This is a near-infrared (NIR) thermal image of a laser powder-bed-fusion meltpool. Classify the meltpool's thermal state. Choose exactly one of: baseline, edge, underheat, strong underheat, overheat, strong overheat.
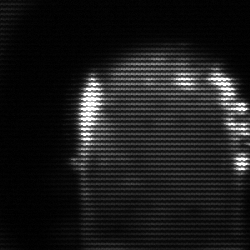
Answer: baseline